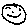
Label: smiley face